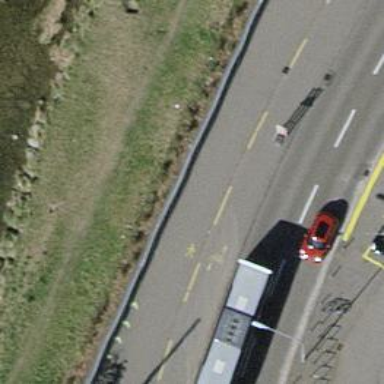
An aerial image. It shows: Asphalt sidewalk with asphalt cycleway.